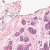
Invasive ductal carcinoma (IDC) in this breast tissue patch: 0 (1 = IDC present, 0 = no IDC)